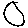
Label: circle